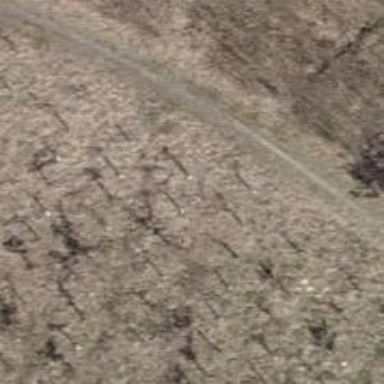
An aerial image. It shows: Path on the ground.